Aerial crown-view tile of a tropical tree (Barro Colorado Island, Panama), acquired 20250317:
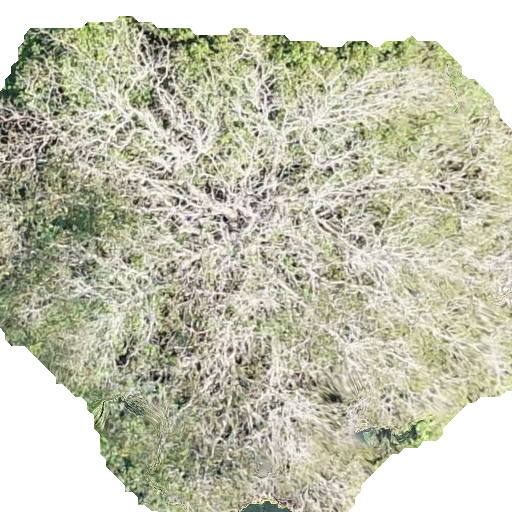
Species: Hura crepitans
GBIF accepted scientific name: Hura crepitans
Crown area: 340.157 m²